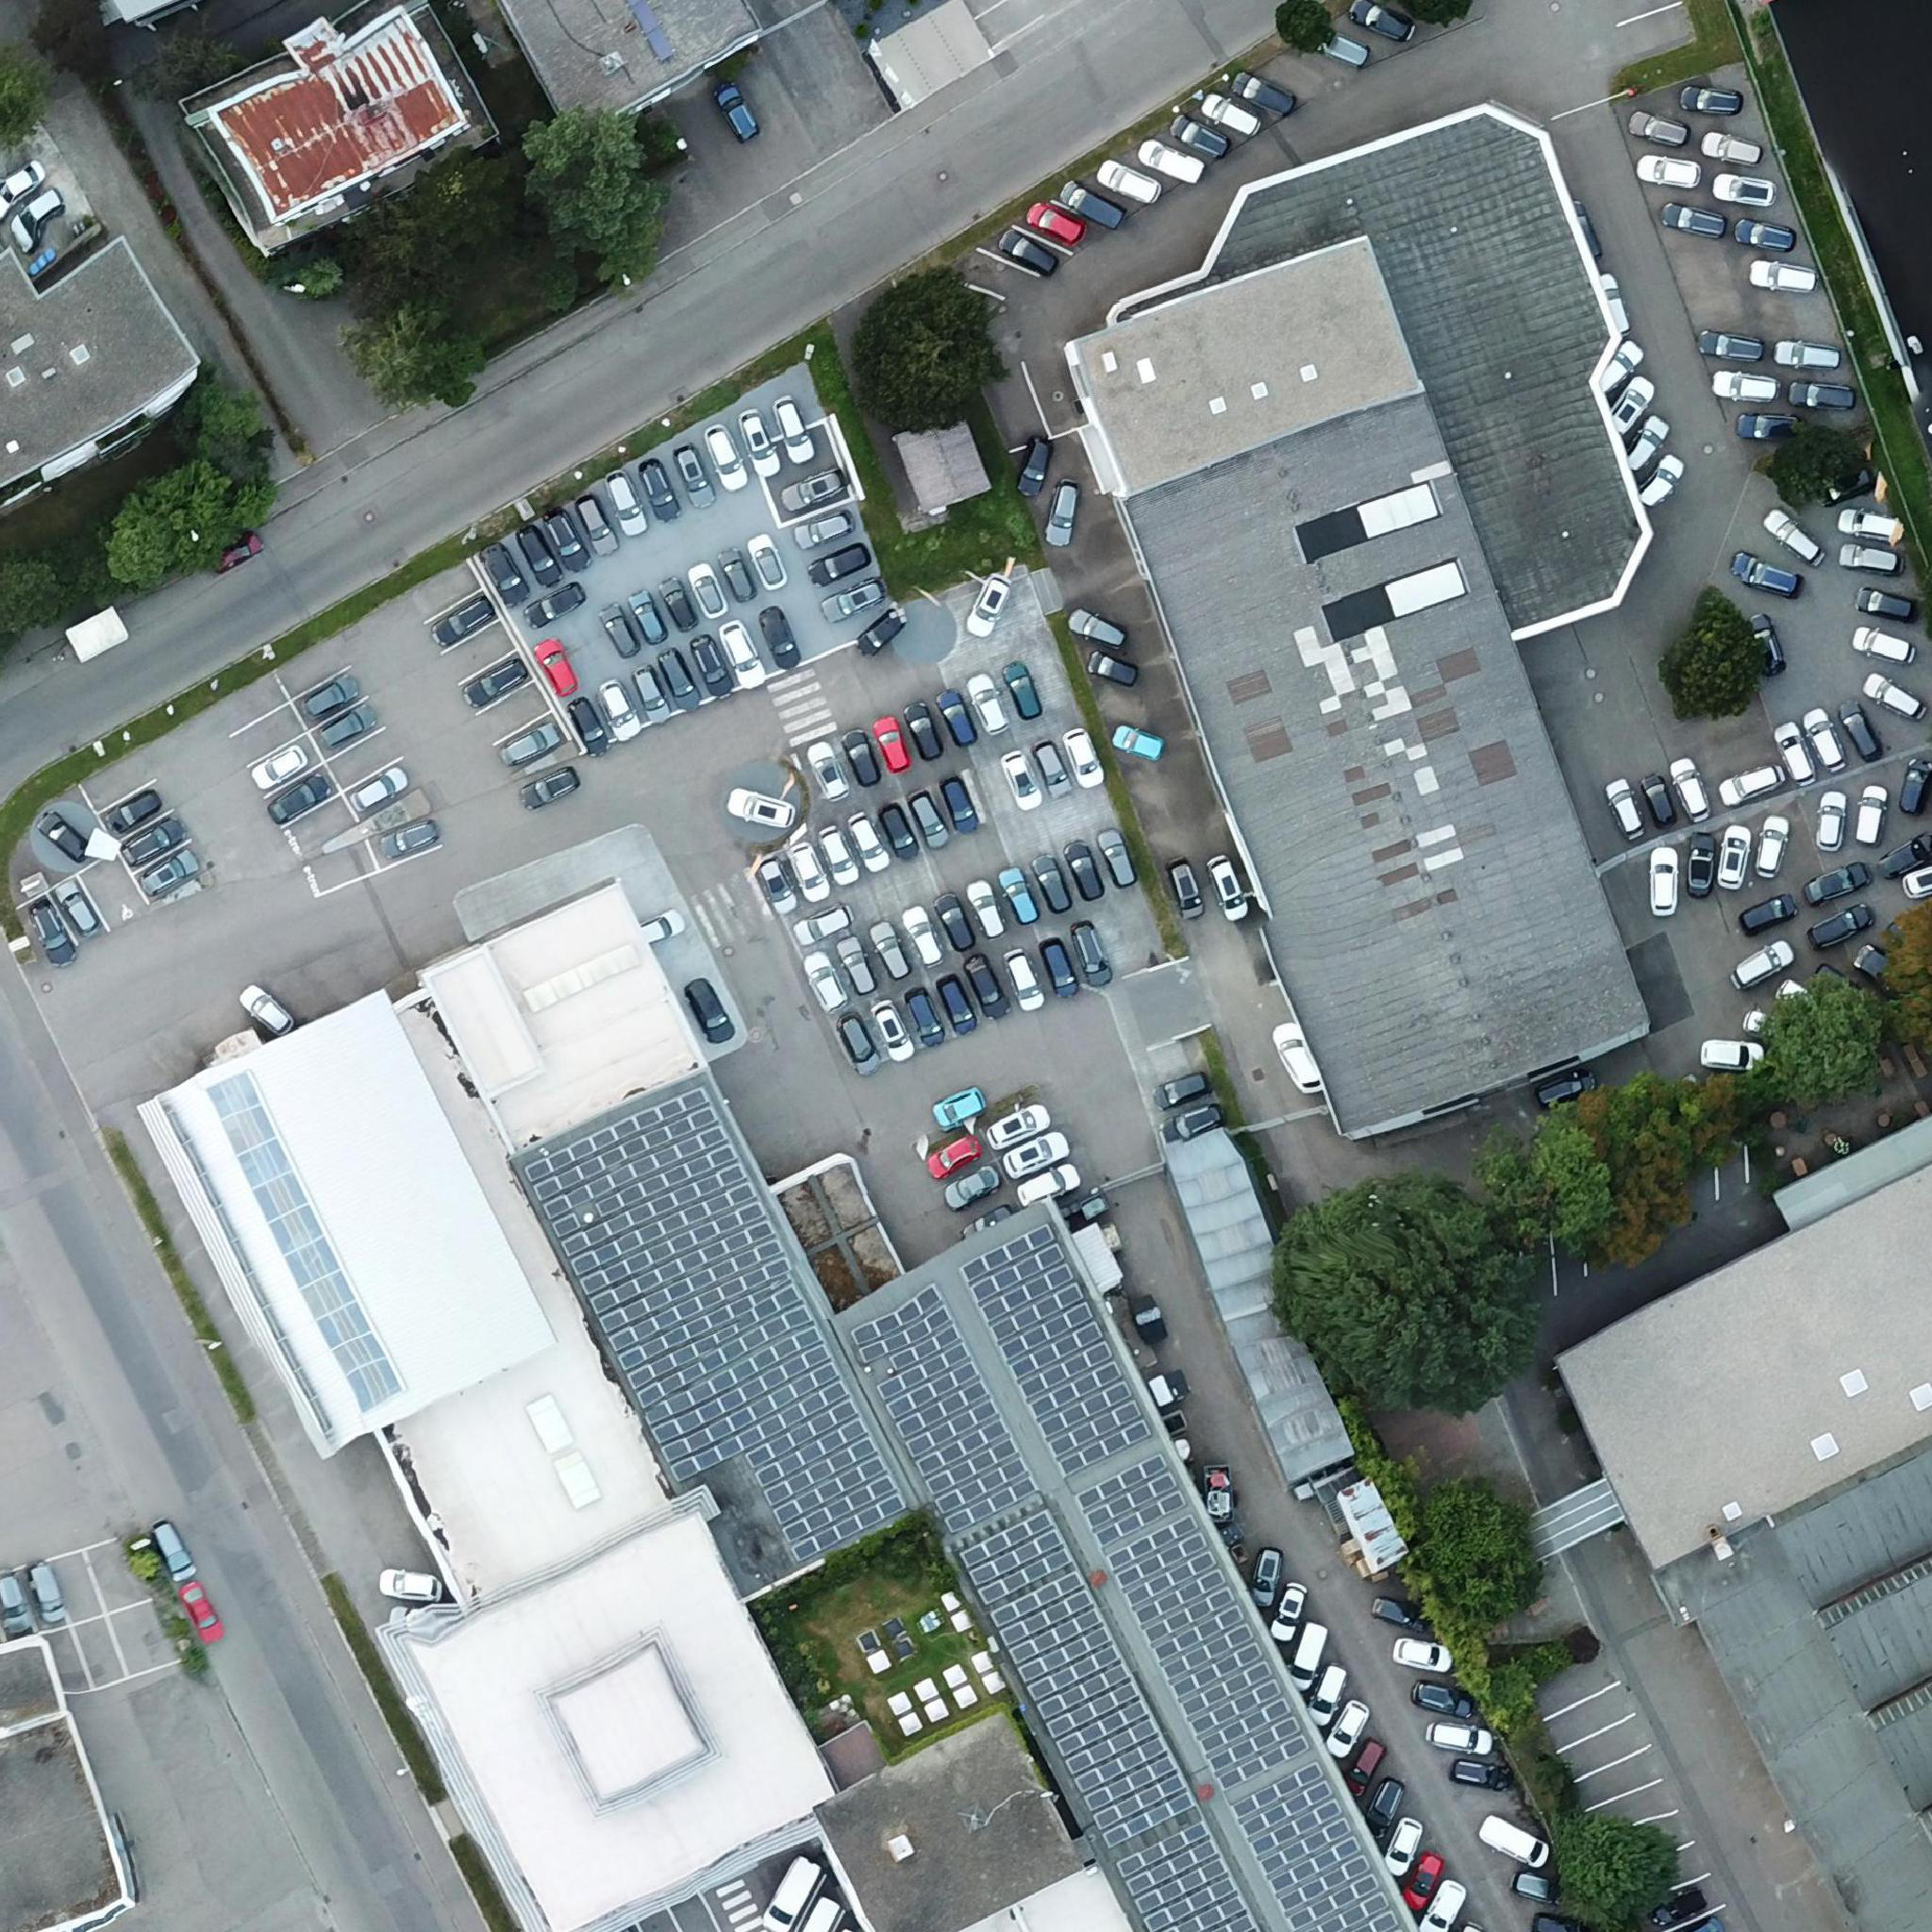
Biome: Western European broadleaf forests